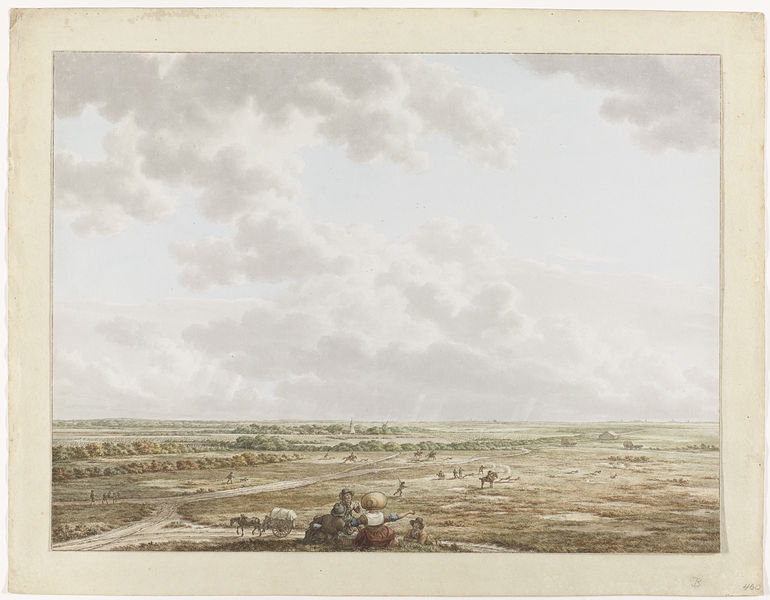
Titel: Gezicht van de Tafelberg met op de voorgrond Blaricum
Künstler: Jacob (1741-1799) Cats
Standort: Amsterdam
Institution: Rijksmuseum
Schlagwörter: ciel, paysage, campagne, nuages, tableau, clair, champs, charette, labeur, sec